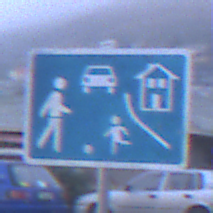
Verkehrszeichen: BeginnVerkehrsberuhigterBereich
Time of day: SunriseSunset
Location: Outdoor (Urban)
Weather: Overcast
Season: NotSpecified
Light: Natural